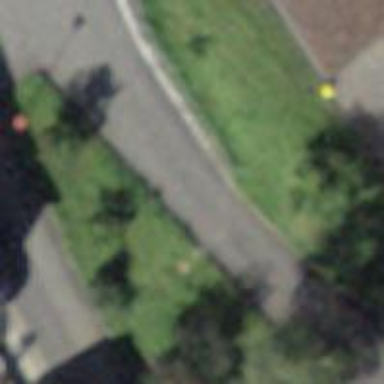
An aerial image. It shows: Paved residential road.